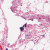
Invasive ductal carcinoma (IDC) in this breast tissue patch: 0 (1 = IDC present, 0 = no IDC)